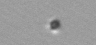
Label: nanoplankton_mix